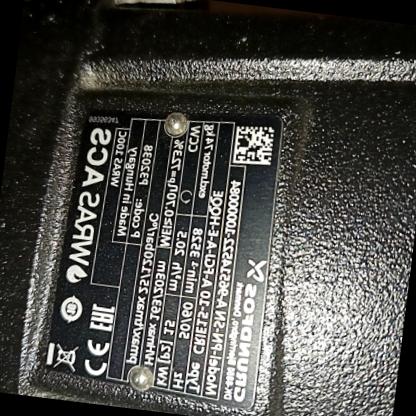
Klasa: tabliczka-znamionowa